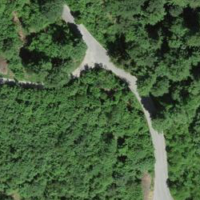
EUNIS habitat code: 43
Species observed at this site:
Hemerocallis fulva
Symphoricarpos albus